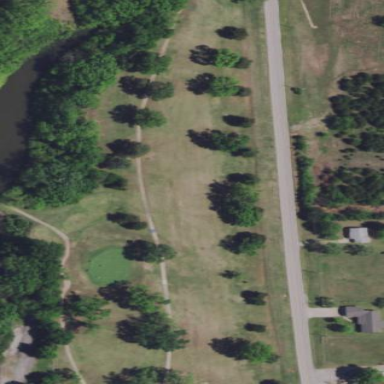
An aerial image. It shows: Grassy area designated as golf fairway.